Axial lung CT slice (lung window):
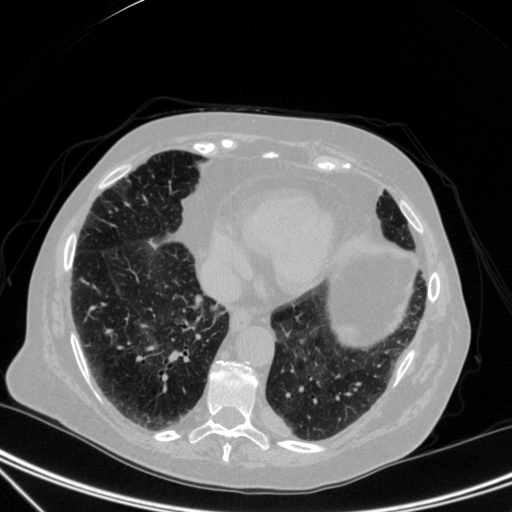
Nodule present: no